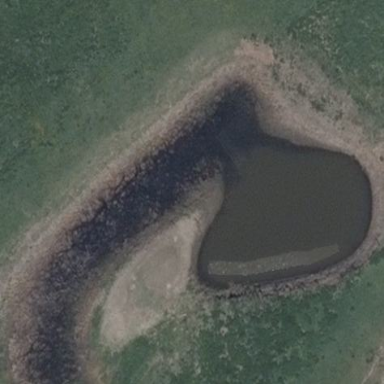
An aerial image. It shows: Natural oxbow water feature.